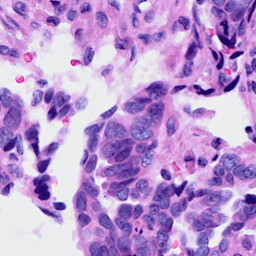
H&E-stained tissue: Ovarian